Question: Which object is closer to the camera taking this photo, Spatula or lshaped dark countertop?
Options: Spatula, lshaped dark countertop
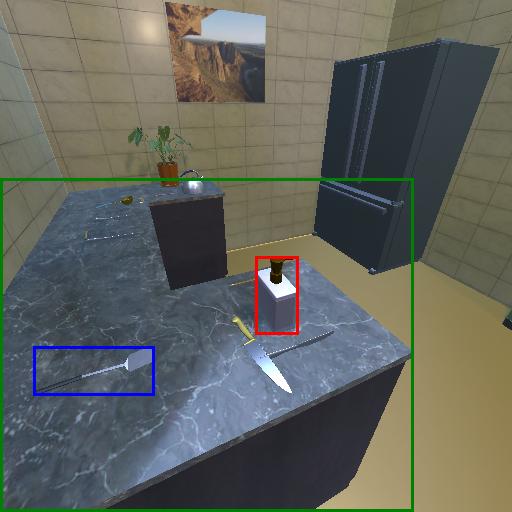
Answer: Spatula